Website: bh-photo
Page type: receipt
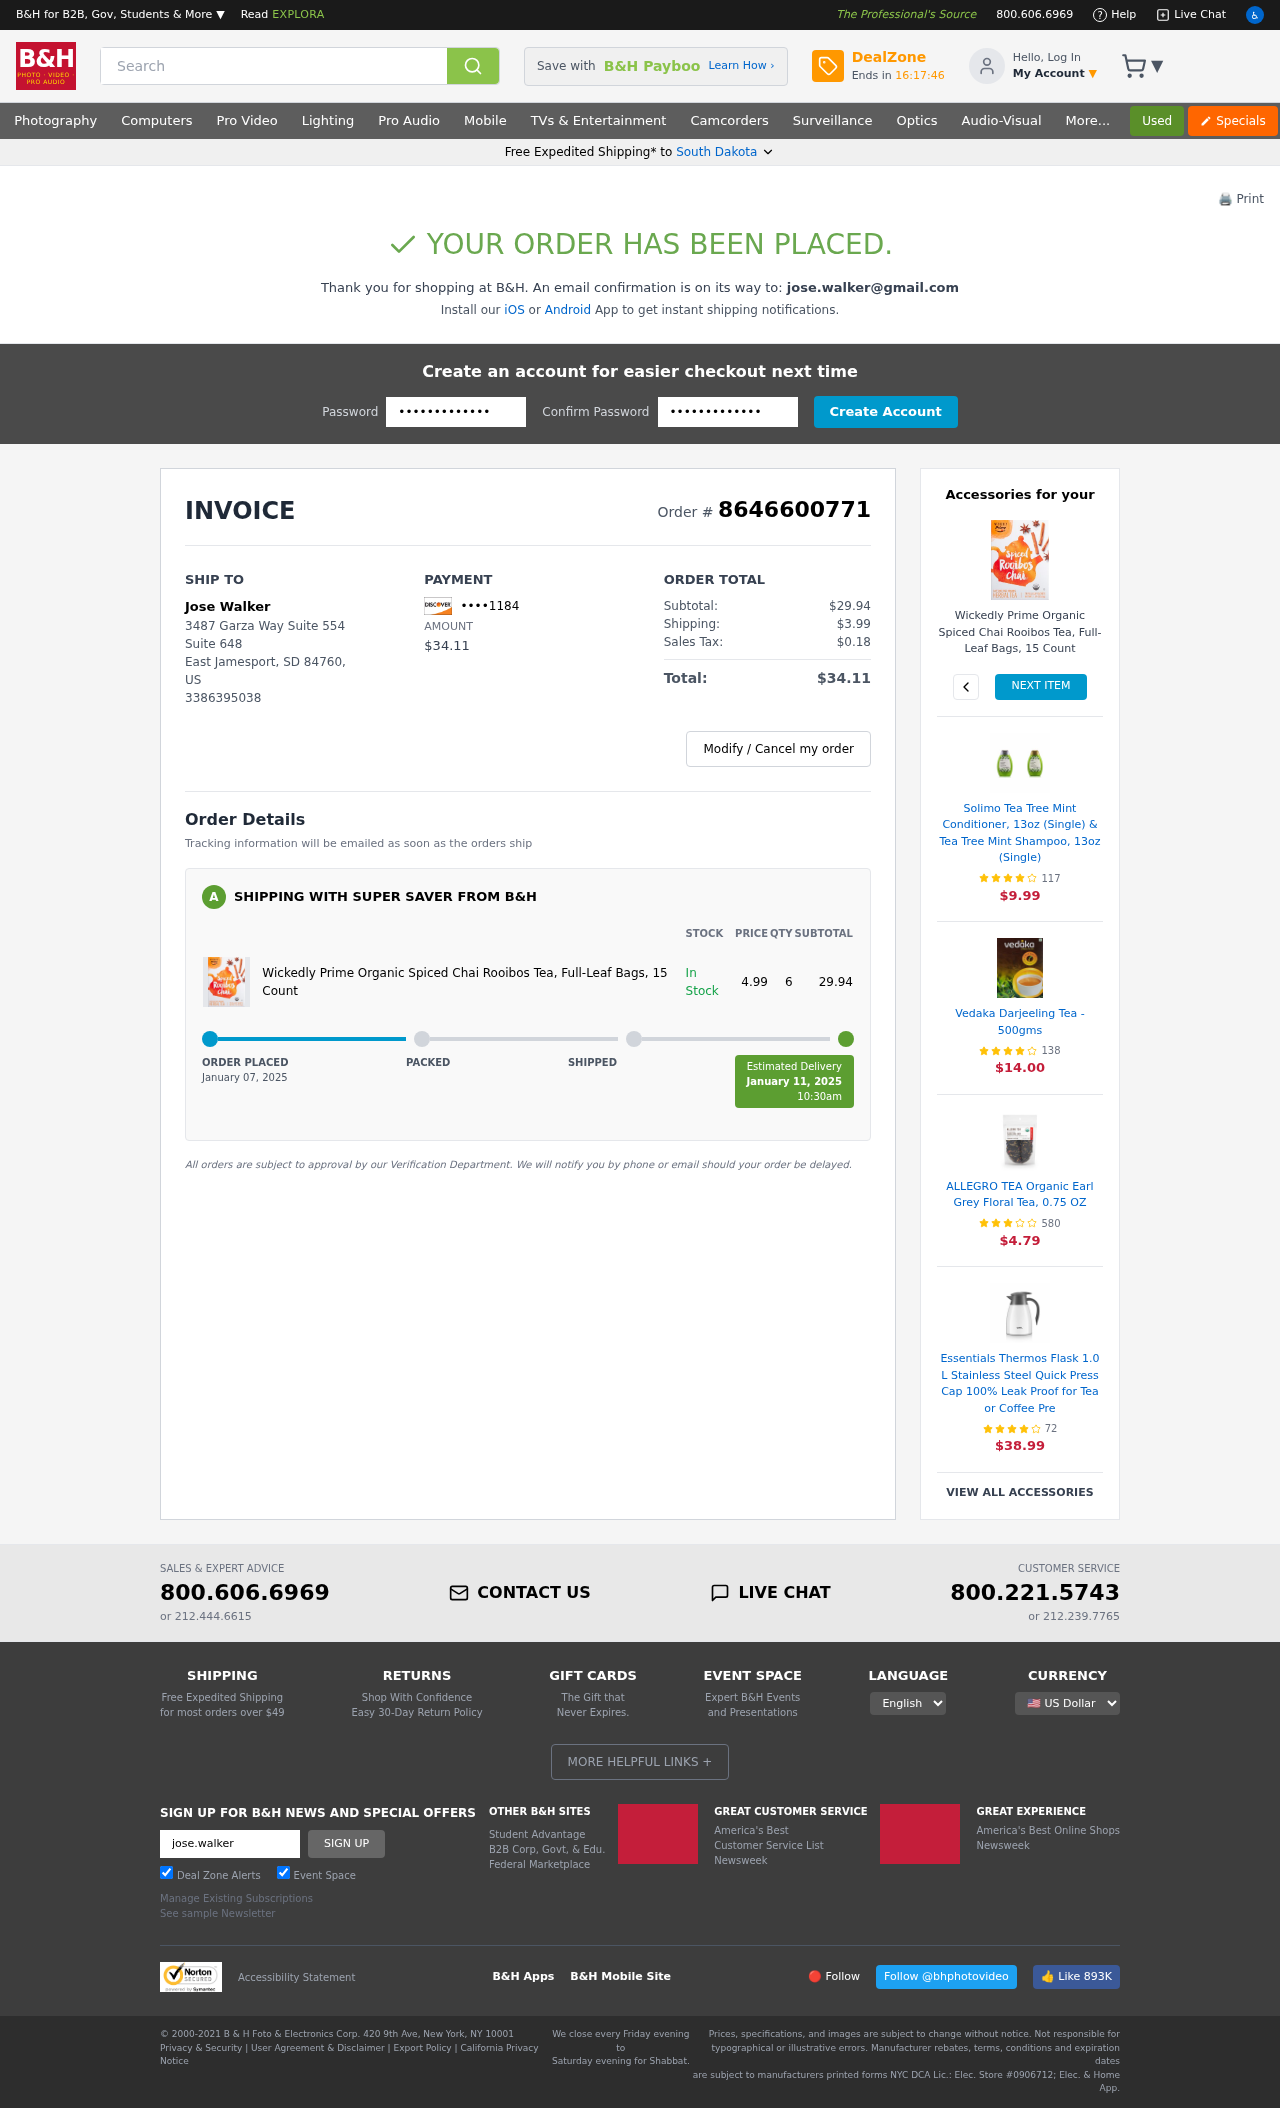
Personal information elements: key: PII_CARD_LAST4
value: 1184
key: PII_CITY
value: East Jamesport
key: PII_EMAIL
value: jose.walker@gmail.com
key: PII_FULLNAME
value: Jose Walker
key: PII_PHONE
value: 3386395038
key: PII_POSTCODE
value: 84760
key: PII_STATE
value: South Dakota
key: PII_STATE_ABBR
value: SD
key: PII_STREET
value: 3487 Garza Way Suite 554
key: PII_STREET2
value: Suite 648
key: PII_COUNTRY_CODE
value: US
Product elements: key: PRODUCT1_NAME
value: Wickedly Prime Organic Spiced Chai Rooibos Tea, Full-Leaf Bags, 15 Count
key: PRODUCT1_PRICE
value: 4.99
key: PRODUCT1_QUANTITY
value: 6
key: PRODUCT1_NAME2
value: Wickedly Prime Organic Spiced Chai Rooibos Tea, Full-Leaf Bags, 15 Count
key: PRODUCT2_NAME
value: Solimo Tea Tree Mint Conditioner, 13oz (Single) & Tea Tree Mint Shampoo, 13oz (Single)
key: PRODUCT2_NUM_RATINGS
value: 117
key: PRODUCT2_PRICE
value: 9.99
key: PRODUCT3_NAME
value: Vedaka Darjeeling Tea - 500gms
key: PRODUCT3_NUM_RATINGS
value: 138
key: PRODUCT3_PRICE
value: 14.00
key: PRODUCT4_NAME
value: ALLEGRO TEA Organic Earl Grey Floral Tea, 0.75 OZ
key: PRODUCT4_NUM_RATINGS
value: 580
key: PRODUCT4_PRICE
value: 4.79
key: PRODUCT5_NAME
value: Essentials Thermos Flask 1.0 L Stainless Steel Quick Press Cap 100% Leak Proof for Tea or Coffee Pre
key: PRODUCT5_NUM_RATINGS
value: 72
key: PRODUCT5_PRICE
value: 38.99
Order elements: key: ORDER_ID
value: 8646600771
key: ORDER_TOTAL
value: $34.11
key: ORDER_SUBTOTAL
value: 29.94
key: ORDER_SUBTOTAL
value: $29.94
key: ORDER_SHIPPING_COST
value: $3.99
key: ORDER_TAX
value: $0.18
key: ORDER_DATE
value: January 07, 2025
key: ORDER_DELIVERY_DATE
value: January 11, 2025
Search elements: key: HEADER_SEARCH
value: Search